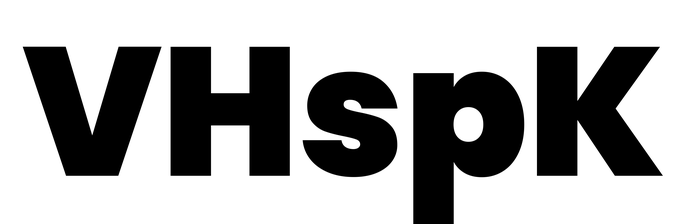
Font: Poppins-Black